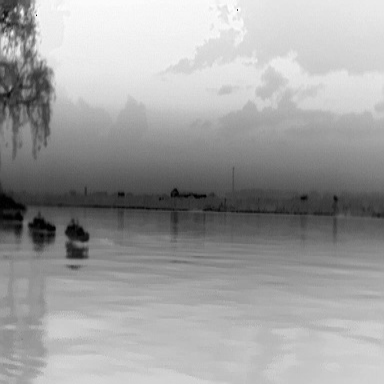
There are two warships in the infrared image.